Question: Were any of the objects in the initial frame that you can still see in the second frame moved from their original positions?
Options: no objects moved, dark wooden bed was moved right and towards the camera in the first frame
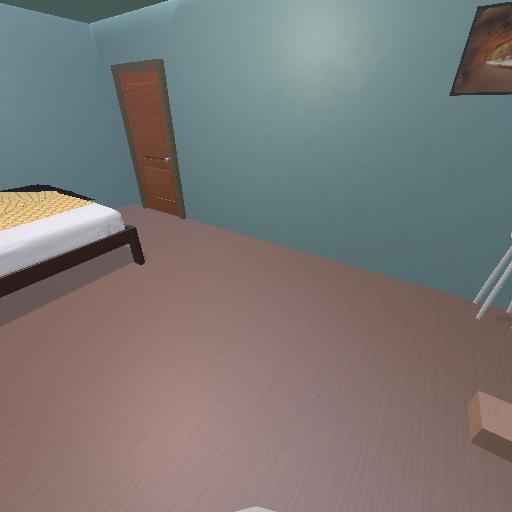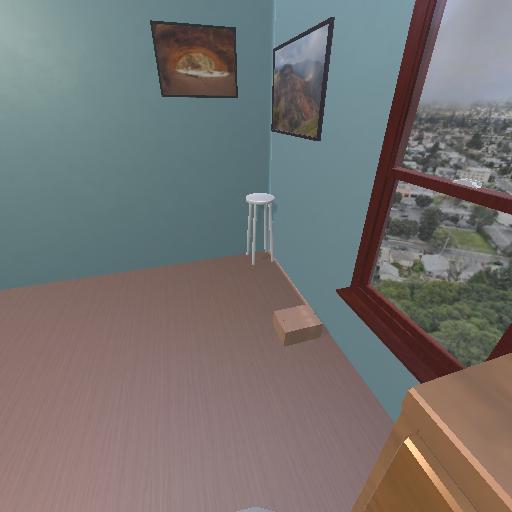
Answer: no objects moved